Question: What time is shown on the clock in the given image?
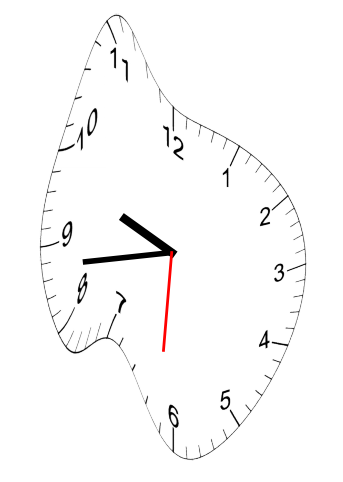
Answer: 09:43:31